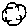
Label: cloud